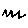
Label: zigzag